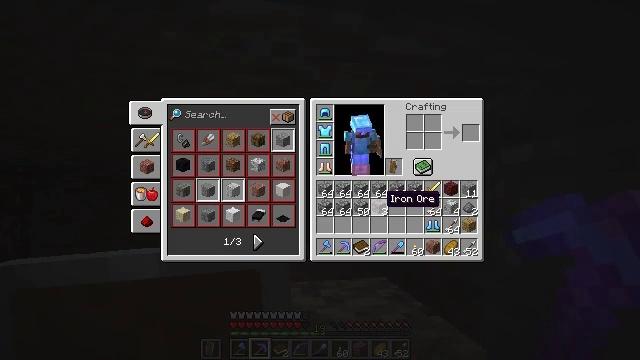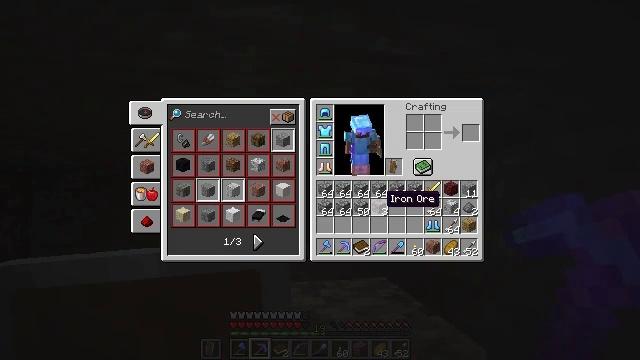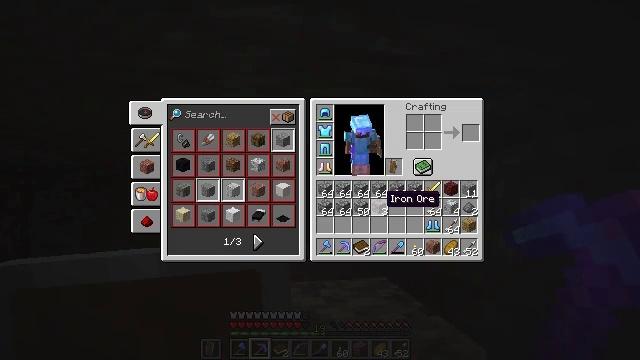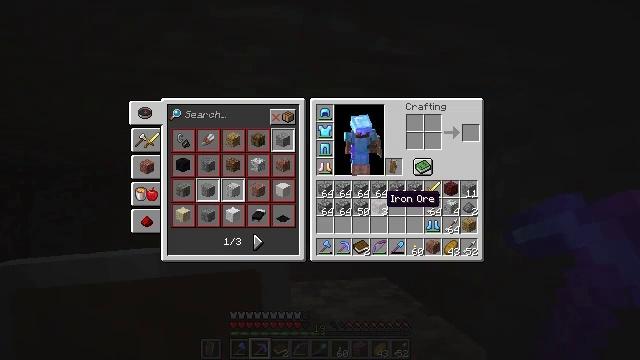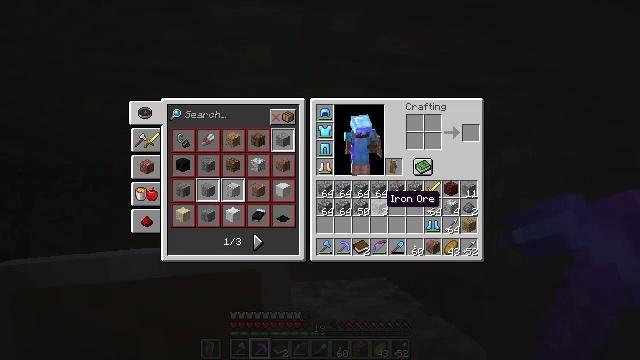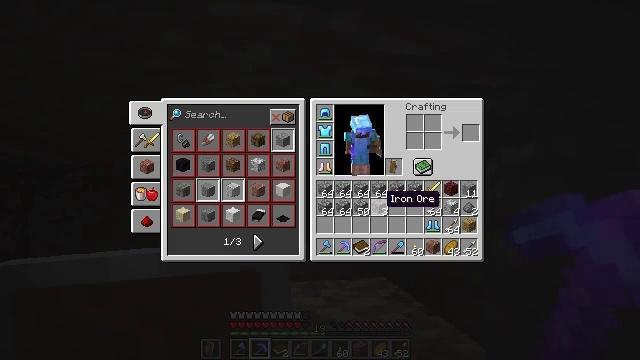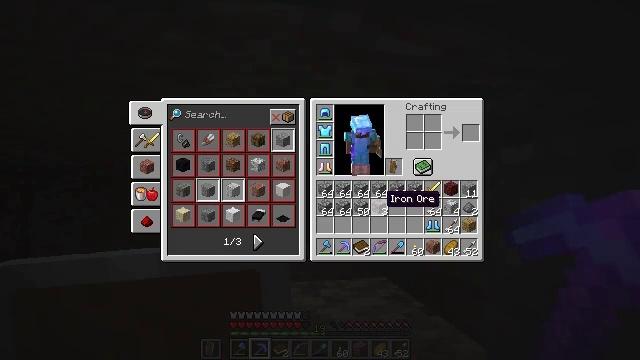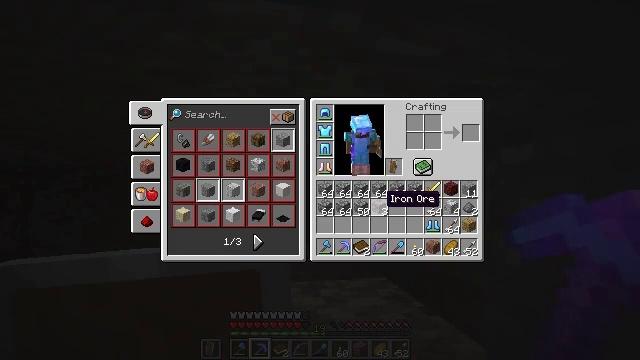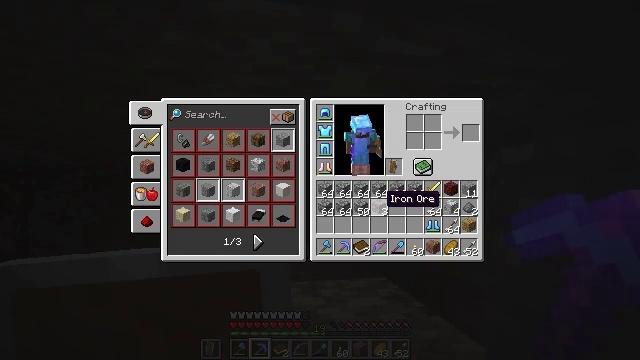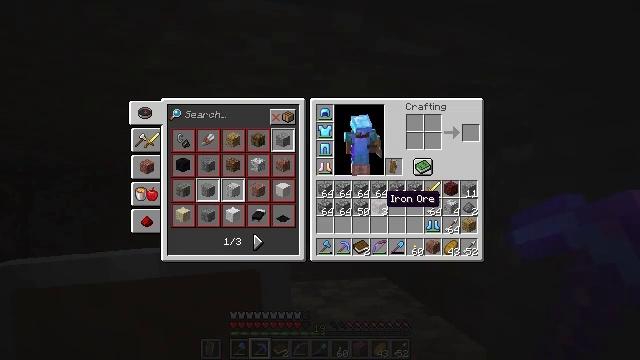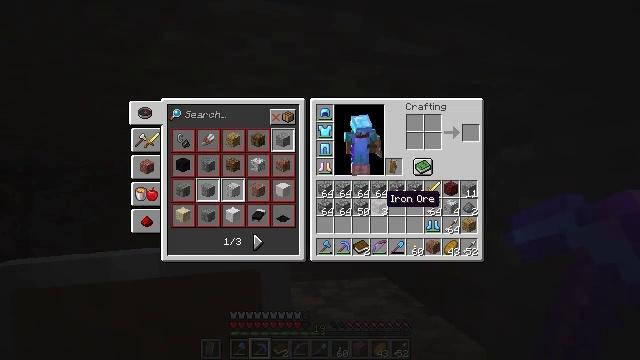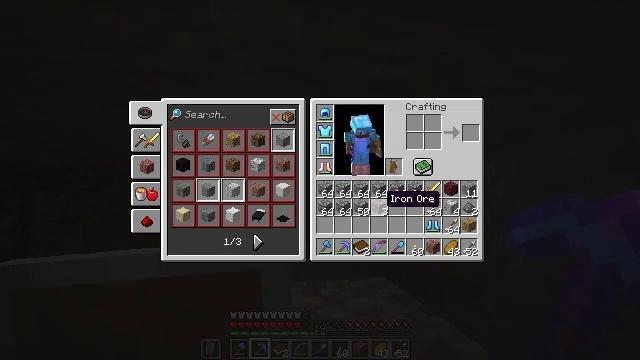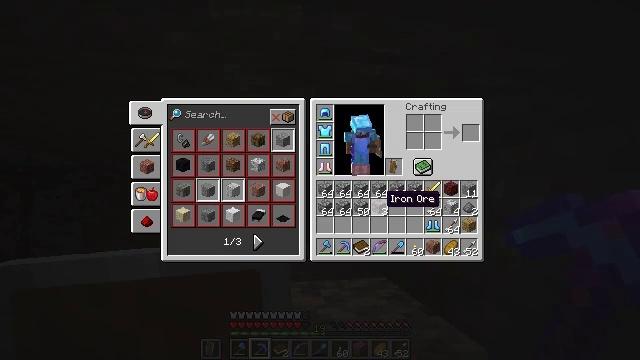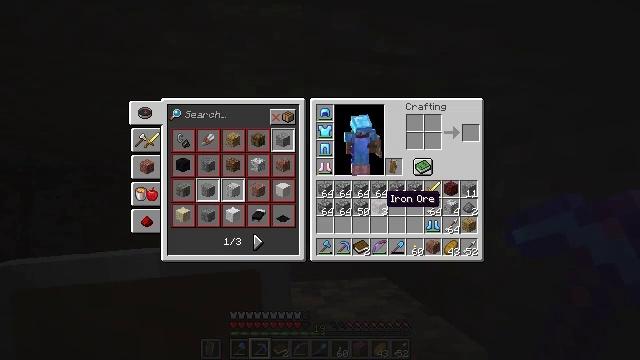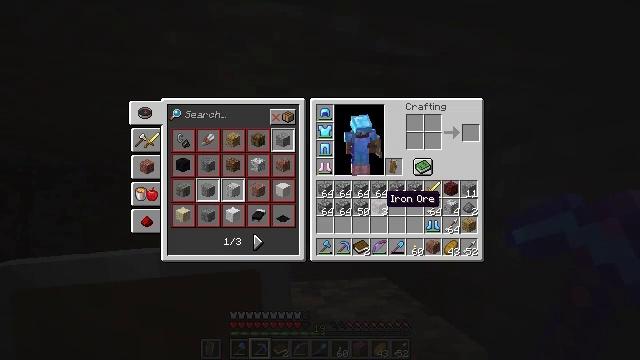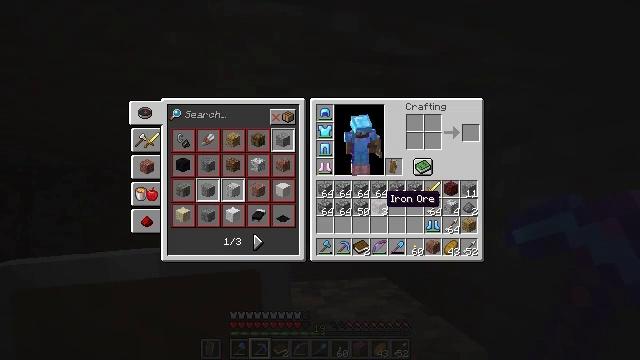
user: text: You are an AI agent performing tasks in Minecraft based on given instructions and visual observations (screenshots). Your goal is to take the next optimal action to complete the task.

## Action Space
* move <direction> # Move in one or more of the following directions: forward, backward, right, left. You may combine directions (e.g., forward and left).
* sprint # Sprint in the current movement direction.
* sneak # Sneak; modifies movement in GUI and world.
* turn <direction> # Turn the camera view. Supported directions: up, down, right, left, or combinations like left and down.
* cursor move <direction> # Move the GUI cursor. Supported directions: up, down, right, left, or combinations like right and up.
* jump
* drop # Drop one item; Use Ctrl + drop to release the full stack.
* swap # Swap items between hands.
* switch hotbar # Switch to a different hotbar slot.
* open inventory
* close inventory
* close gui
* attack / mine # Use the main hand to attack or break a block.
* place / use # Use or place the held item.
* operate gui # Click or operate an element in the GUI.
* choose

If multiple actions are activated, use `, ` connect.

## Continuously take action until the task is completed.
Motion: motion action
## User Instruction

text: Drop iron ore.
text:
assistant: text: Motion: no_op
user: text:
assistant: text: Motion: no_op
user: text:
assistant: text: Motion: no_op
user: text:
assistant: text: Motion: no_op
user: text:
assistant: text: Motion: no_op
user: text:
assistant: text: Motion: no_op
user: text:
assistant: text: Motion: no_op
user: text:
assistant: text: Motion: sprint
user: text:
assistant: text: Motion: sprint
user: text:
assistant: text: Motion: sprint
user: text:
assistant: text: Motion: sprint
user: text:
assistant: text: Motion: sprint
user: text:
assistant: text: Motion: sprint
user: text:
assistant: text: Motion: move forward, sprint
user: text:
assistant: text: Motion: move forward, sprint
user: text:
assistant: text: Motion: move forward, sprint
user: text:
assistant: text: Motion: move forward, sprint
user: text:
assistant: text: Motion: sprint
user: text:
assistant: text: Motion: sprint
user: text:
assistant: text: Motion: no_op
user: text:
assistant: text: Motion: no_op
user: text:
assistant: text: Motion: no_op
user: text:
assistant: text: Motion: no_op
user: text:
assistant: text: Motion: no_op
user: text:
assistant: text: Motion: no_op
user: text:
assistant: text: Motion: no_op
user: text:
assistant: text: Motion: no_op
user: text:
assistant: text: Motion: no_op
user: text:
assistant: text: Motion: no_op
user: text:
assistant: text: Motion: no_op